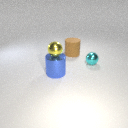
large blue metal cylinder in front of large brown rubber cylinder